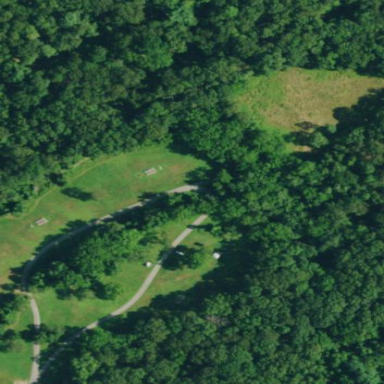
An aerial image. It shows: Campsite for tourism.